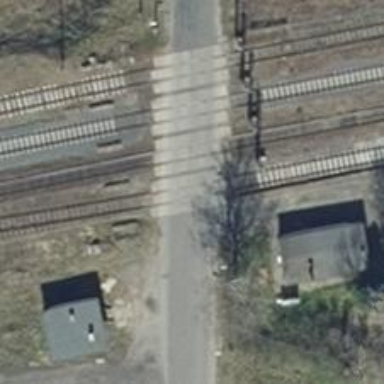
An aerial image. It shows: Railway level crossing.